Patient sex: M
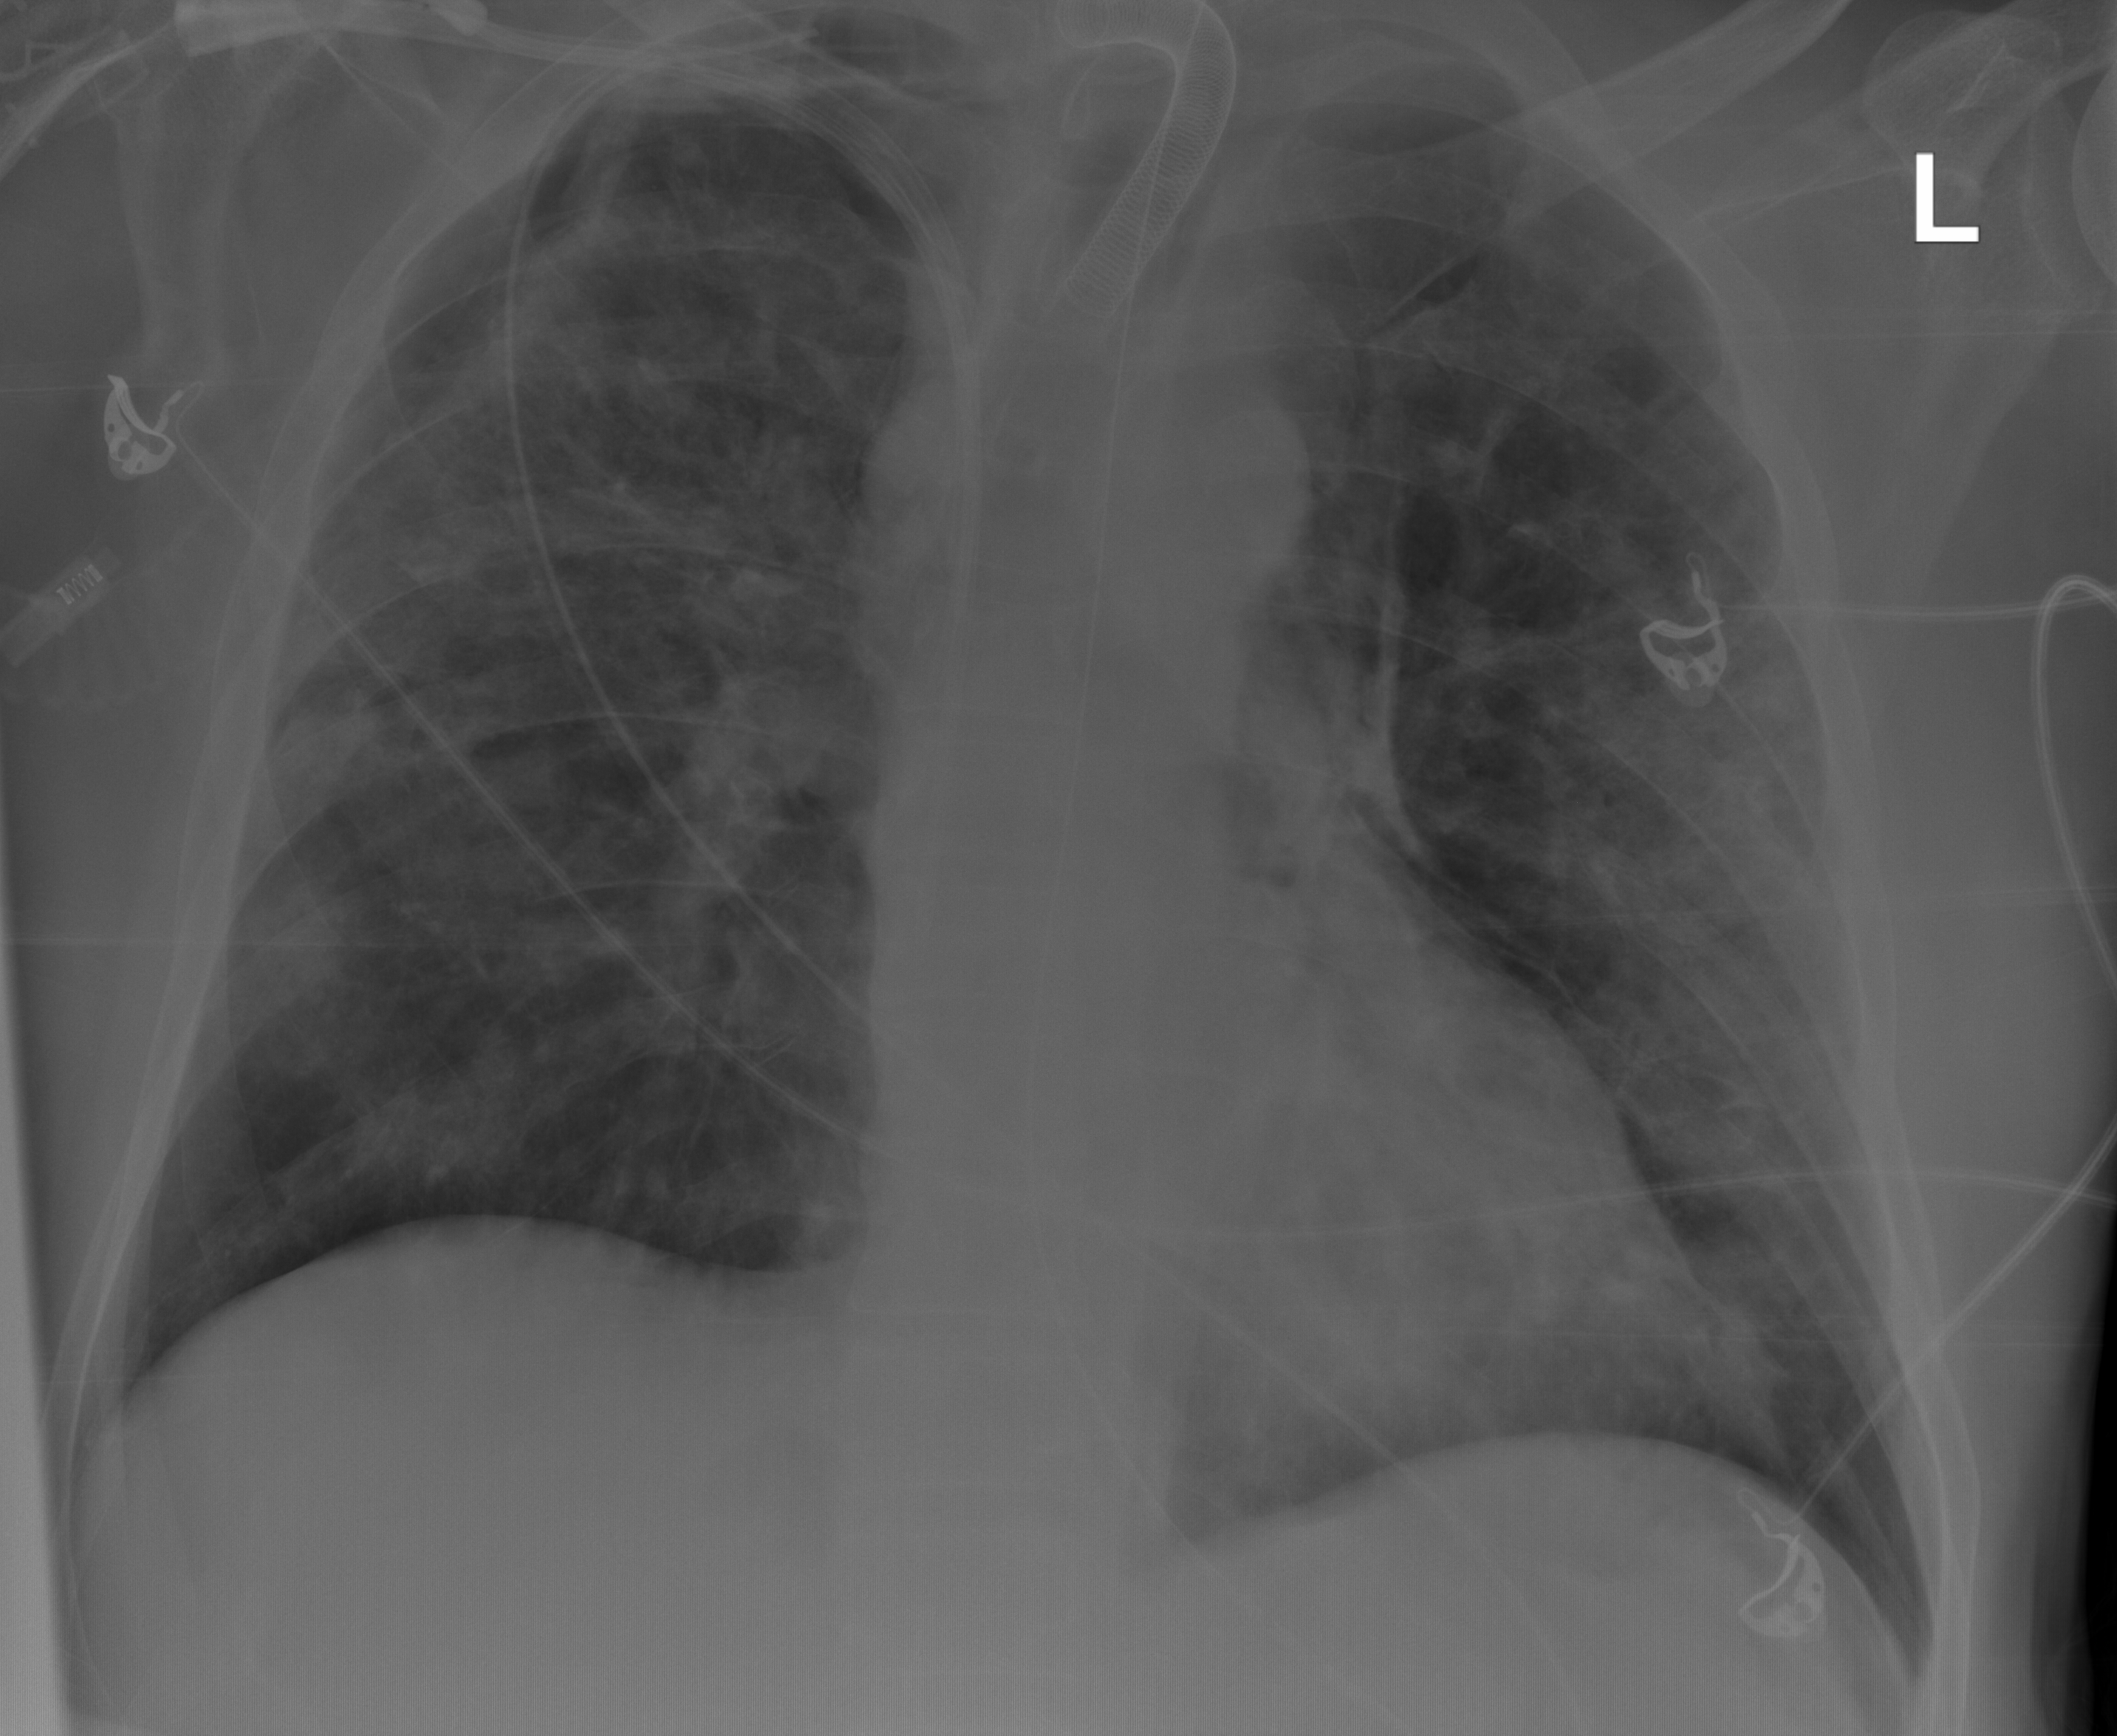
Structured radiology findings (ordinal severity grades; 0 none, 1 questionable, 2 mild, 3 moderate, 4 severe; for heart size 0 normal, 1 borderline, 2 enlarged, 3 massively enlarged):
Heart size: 0
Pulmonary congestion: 0
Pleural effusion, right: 0
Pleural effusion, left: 0
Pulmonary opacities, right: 2
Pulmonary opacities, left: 2
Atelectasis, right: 2
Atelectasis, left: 2